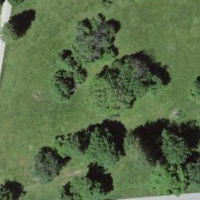
EUNIS habitat code: 23
Species observed at this site:
Cynoglossum officinale